Aerial crown-view tile of a tropical tree (Barro Colorado Island, Panama), acquired 20250217:
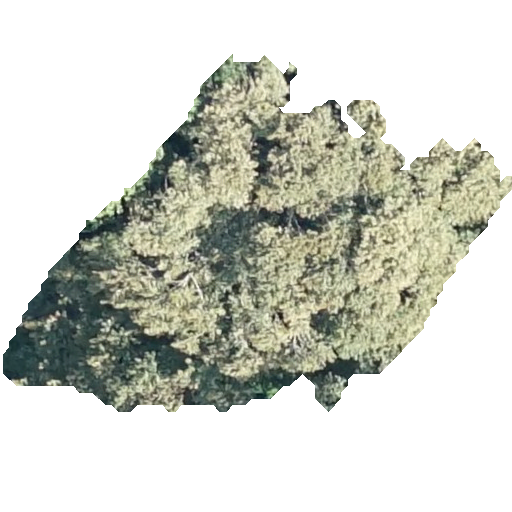
Species: Luehea seemannii
GBIF accepted scientific name: Luehea seemannii
Crown area: 156.993 m²